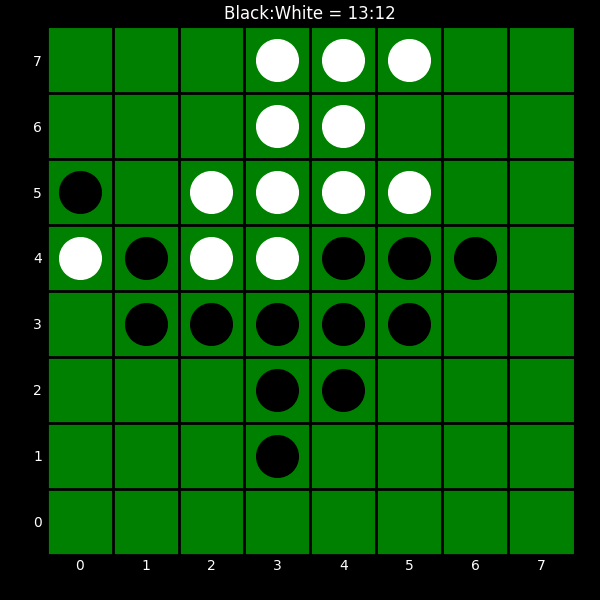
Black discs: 13
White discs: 12